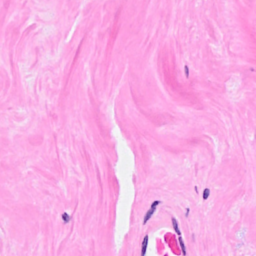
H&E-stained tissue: Breast